Interaction volume radius: 10 \u00c5
Interaction volume height: 20 \u00c5
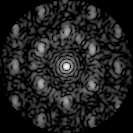
Disorder parameter: 0.5886